Question: I have 2 controls: dataGridView and Label. I load some files into datagrid and I show names of files in Label. Now i am dynamically changing maximum width of Label according to size of window but what can I do if I want to work with maximum height. I mean is there anyway how can I resize datagrid below Label if Label overfloating datagrid (some feature that say that these 2 controls can't "overfloating" - i am sorry, I don't know better english word for this).
Or is there a way how can I add 3 dots at end of label and rest of content in label is show when I get mouse over it?

Thank you
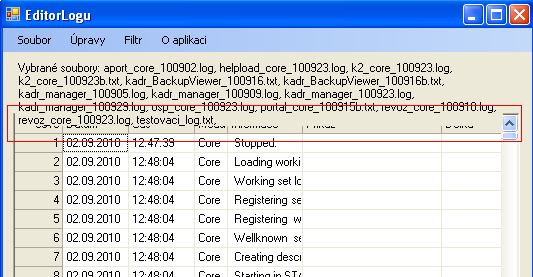
Answer: Unless you want the size of your grid to be fixed for data display purposes, a flowing layout is probably the way to go.
However, you could modify your binding code so that if your label text is longer than some decided amount of characters you can store the full text in the Tooltip and do a .Remove on everything beyond that character count. Probably want to append an ellipsis on the label text also. Something like:
int maxLength = 1000;
if (bindableText.Length > maxLength)
{
label.Tooltip = bindableText;
label.Text = bindableText.Remove(maxLength) + "...";
}